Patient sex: M
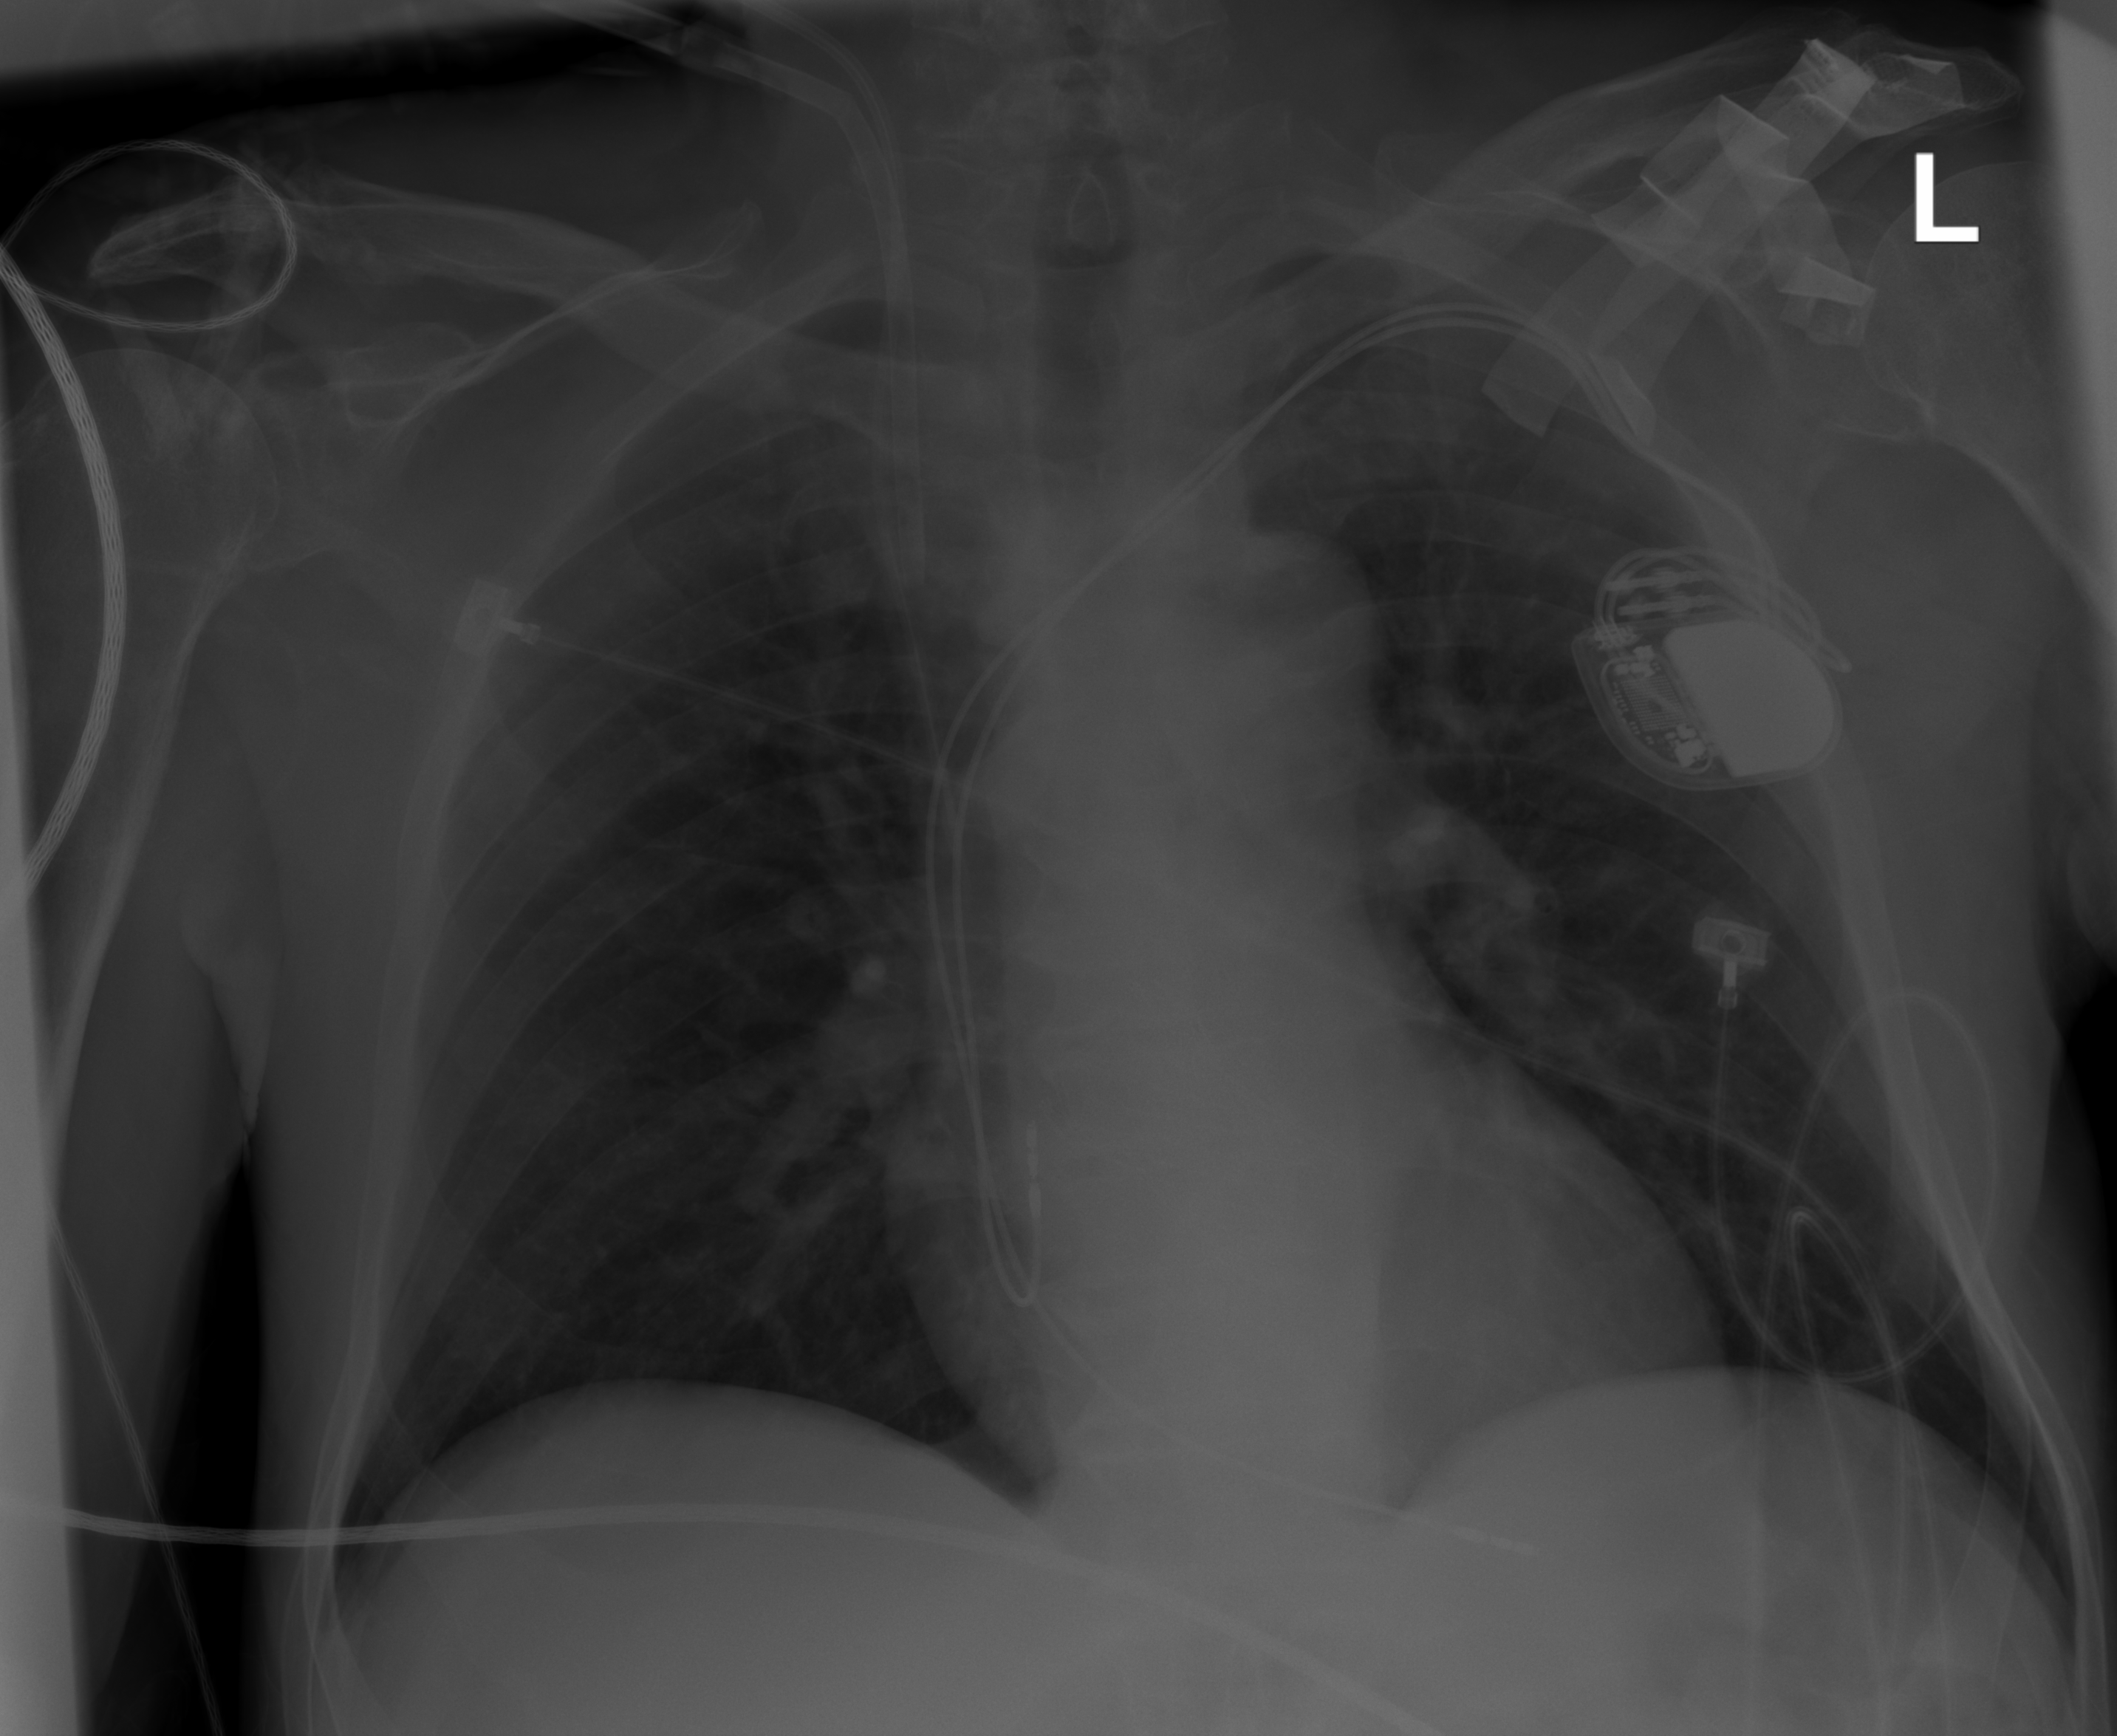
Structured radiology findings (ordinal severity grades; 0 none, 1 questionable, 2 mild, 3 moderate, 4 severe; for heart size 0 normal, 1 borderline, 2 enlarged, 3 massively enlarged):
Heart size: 0
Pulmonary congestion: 0
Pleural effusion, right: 0
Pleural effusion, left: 0
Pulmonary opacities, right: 0
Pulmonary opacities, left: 0
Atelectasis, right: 0
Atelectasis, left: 0